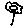
Label: flower